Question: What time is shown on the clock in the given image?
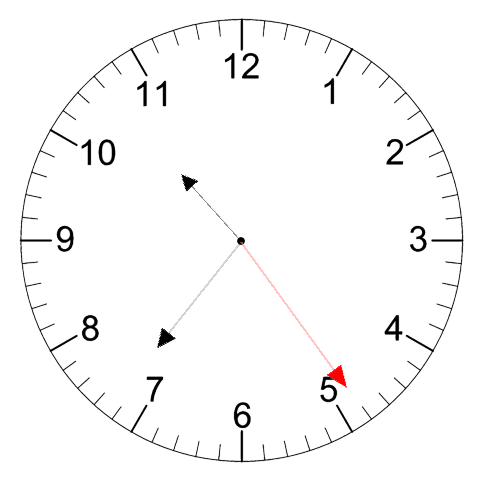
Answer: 10:36:24